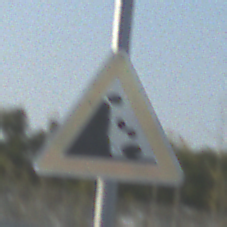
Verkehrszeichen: SteinschlagLinks
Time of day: SunriseSunset
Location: Outdoor (Urban)
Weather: Clear
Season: NotSpecified
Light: Natural